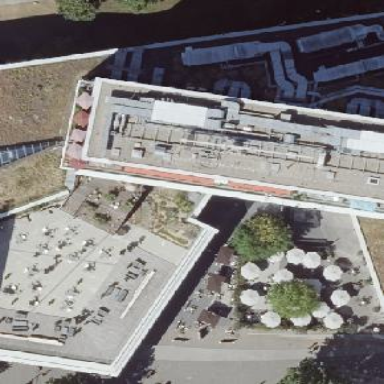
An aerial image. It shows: Hotel with apartments inside.